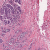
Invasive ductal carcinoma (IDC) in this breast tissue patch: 1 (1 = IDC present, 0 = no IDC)